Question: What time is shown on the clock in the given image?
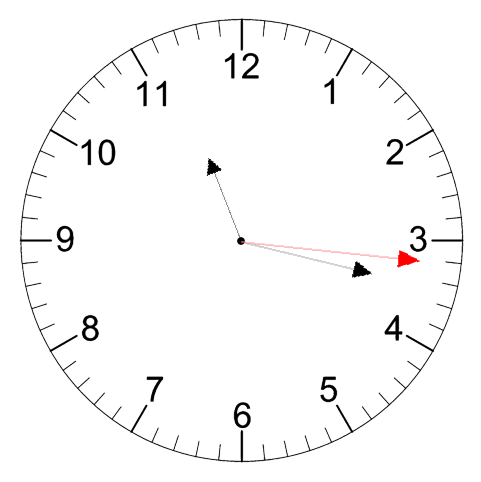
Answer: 11:17:16